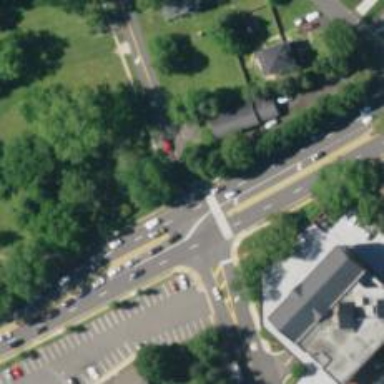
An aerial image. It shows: Marked crossing with line markings.